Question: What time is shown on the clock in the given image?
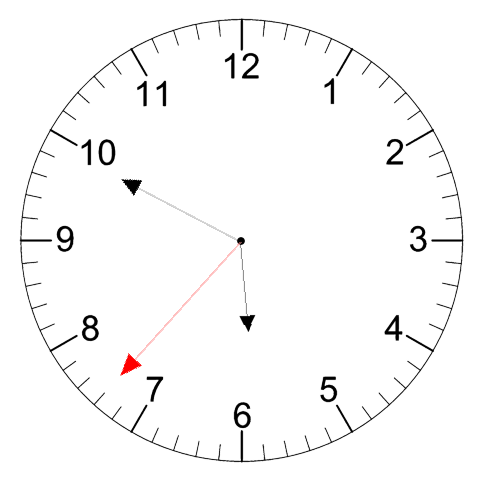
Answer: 05:49:37